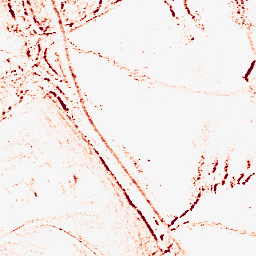
Category: morphological
Decomposition family: morphological_rect
Decomposition parameters: operation: opening
width: 5
height: 3
Upsampling method: sinc_blackman
Upsampling parameters: scale: 2
kernel_size: 4
Upsampling scale: 2